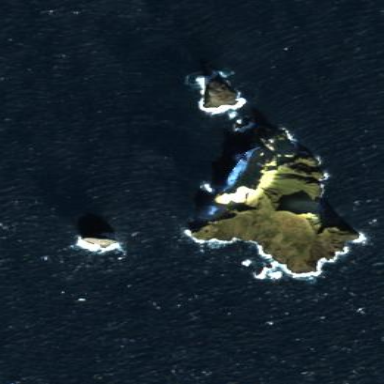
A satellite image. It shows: Island with natural coastline.